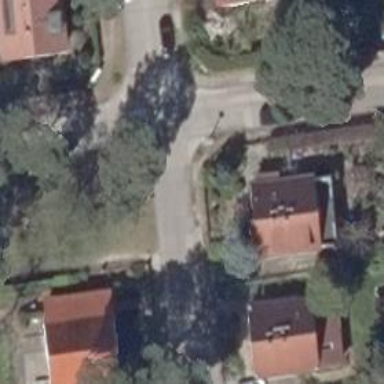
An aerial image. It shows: Residential road surfaced with concrete plates.